Field crop: maize
Growth stage: 2
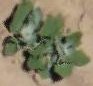
Species: chenopodium